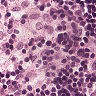
Metastatic tissue present: no